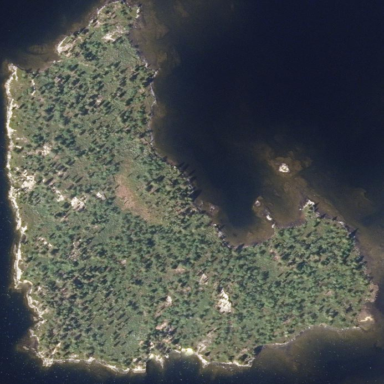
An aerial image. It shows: Islet.